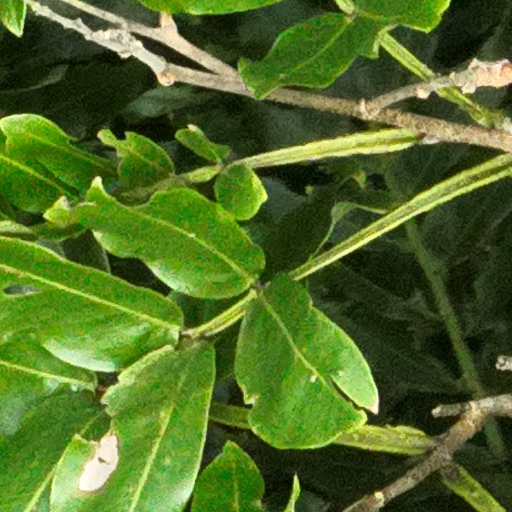
Species: Dipteryx oleifera
GBIF accepted scientific name: Dipteryx oleifera
Crown area (m\u00b2): 177.073